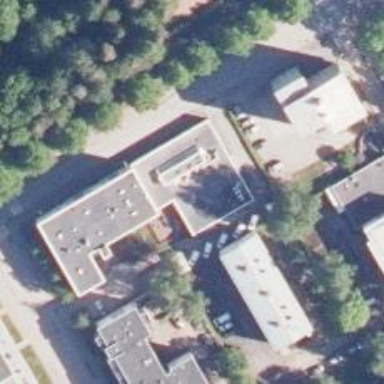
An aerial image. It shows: Nursing home.